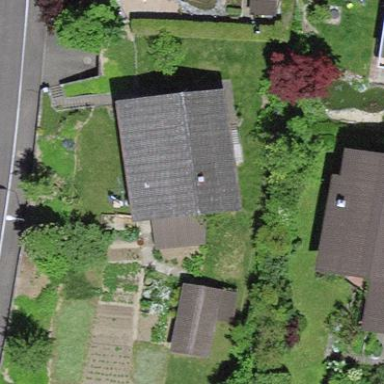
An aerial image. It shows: Simple and straightforward house.